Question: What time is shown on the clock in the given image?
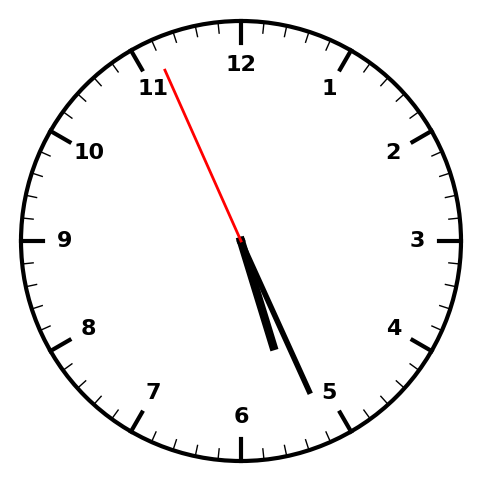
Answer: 05:25:56